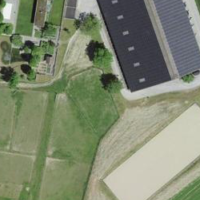
EUNIS habitat code: 55
Species observed at this site:
Cydonia oblonga